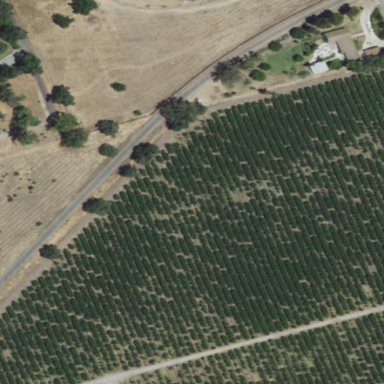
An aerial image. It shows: Orchard.